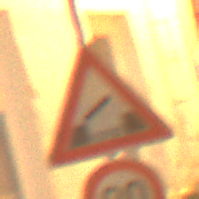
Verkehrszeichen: BeweglicheBruecke
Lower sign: Geschwindigkeit80
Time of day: Night
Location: Outdoor (Urban)
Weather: Clear
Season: NotSpecified
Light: Artificial